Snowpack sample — Snodgrass Mountain, Crested Butte, Colorado (2/4/25, 12:06 PM MST)
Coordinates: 38.923, -106.968
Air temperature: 35 °F
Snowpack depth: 80 cm
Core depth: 70 cm
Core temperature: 32 °F
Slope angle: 14°, slope face: 78°
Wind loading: low
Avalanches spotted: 0
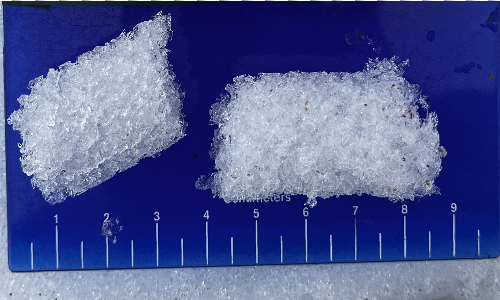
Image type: core
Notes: No avalanches nearby, unusually warm weather for the last month reported by residents, Collected 25 yards from treeline